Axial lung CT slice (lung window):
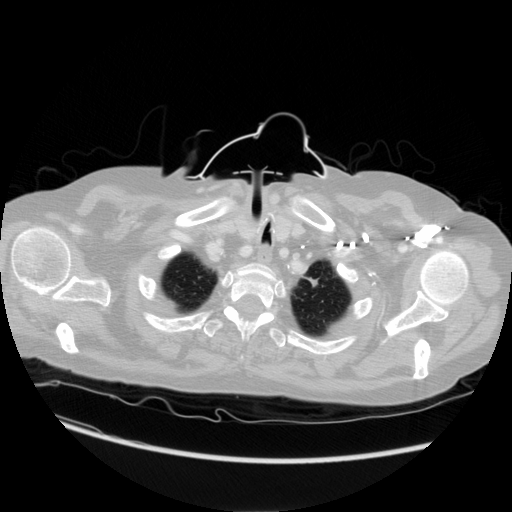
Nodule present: no